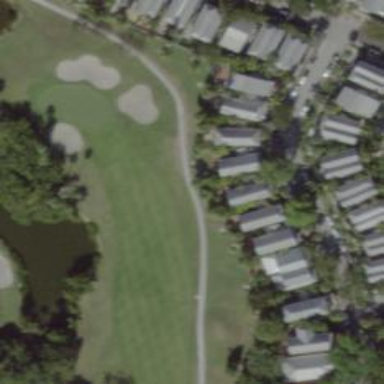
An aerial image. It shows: Path for golf carts.